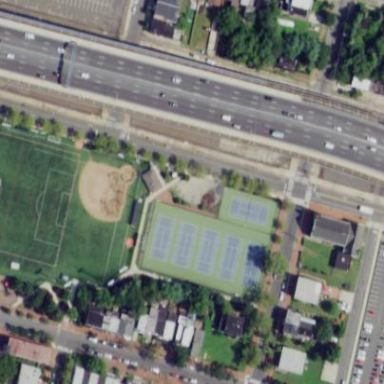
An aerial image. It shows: Tennis court in leisure pitch.